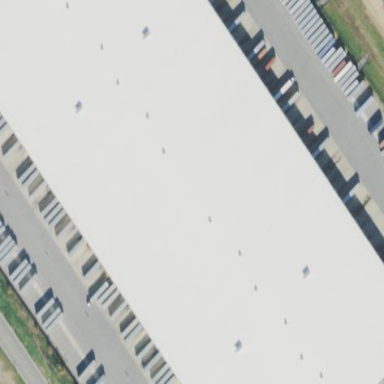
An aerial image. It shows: Warehouse building.